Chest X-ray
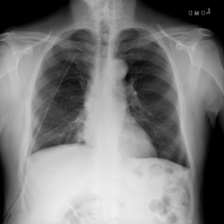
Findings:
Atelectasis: negative
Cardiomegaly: negative
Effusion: positive
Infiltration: negative
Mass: negative
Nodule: negative
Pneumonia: negative
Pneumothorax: positive
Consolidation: negative
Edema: negative
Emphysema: negative
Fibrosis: negative
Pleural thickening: negative
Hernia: negative